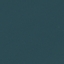
Land use / land cover class: SeaLake